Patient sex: M
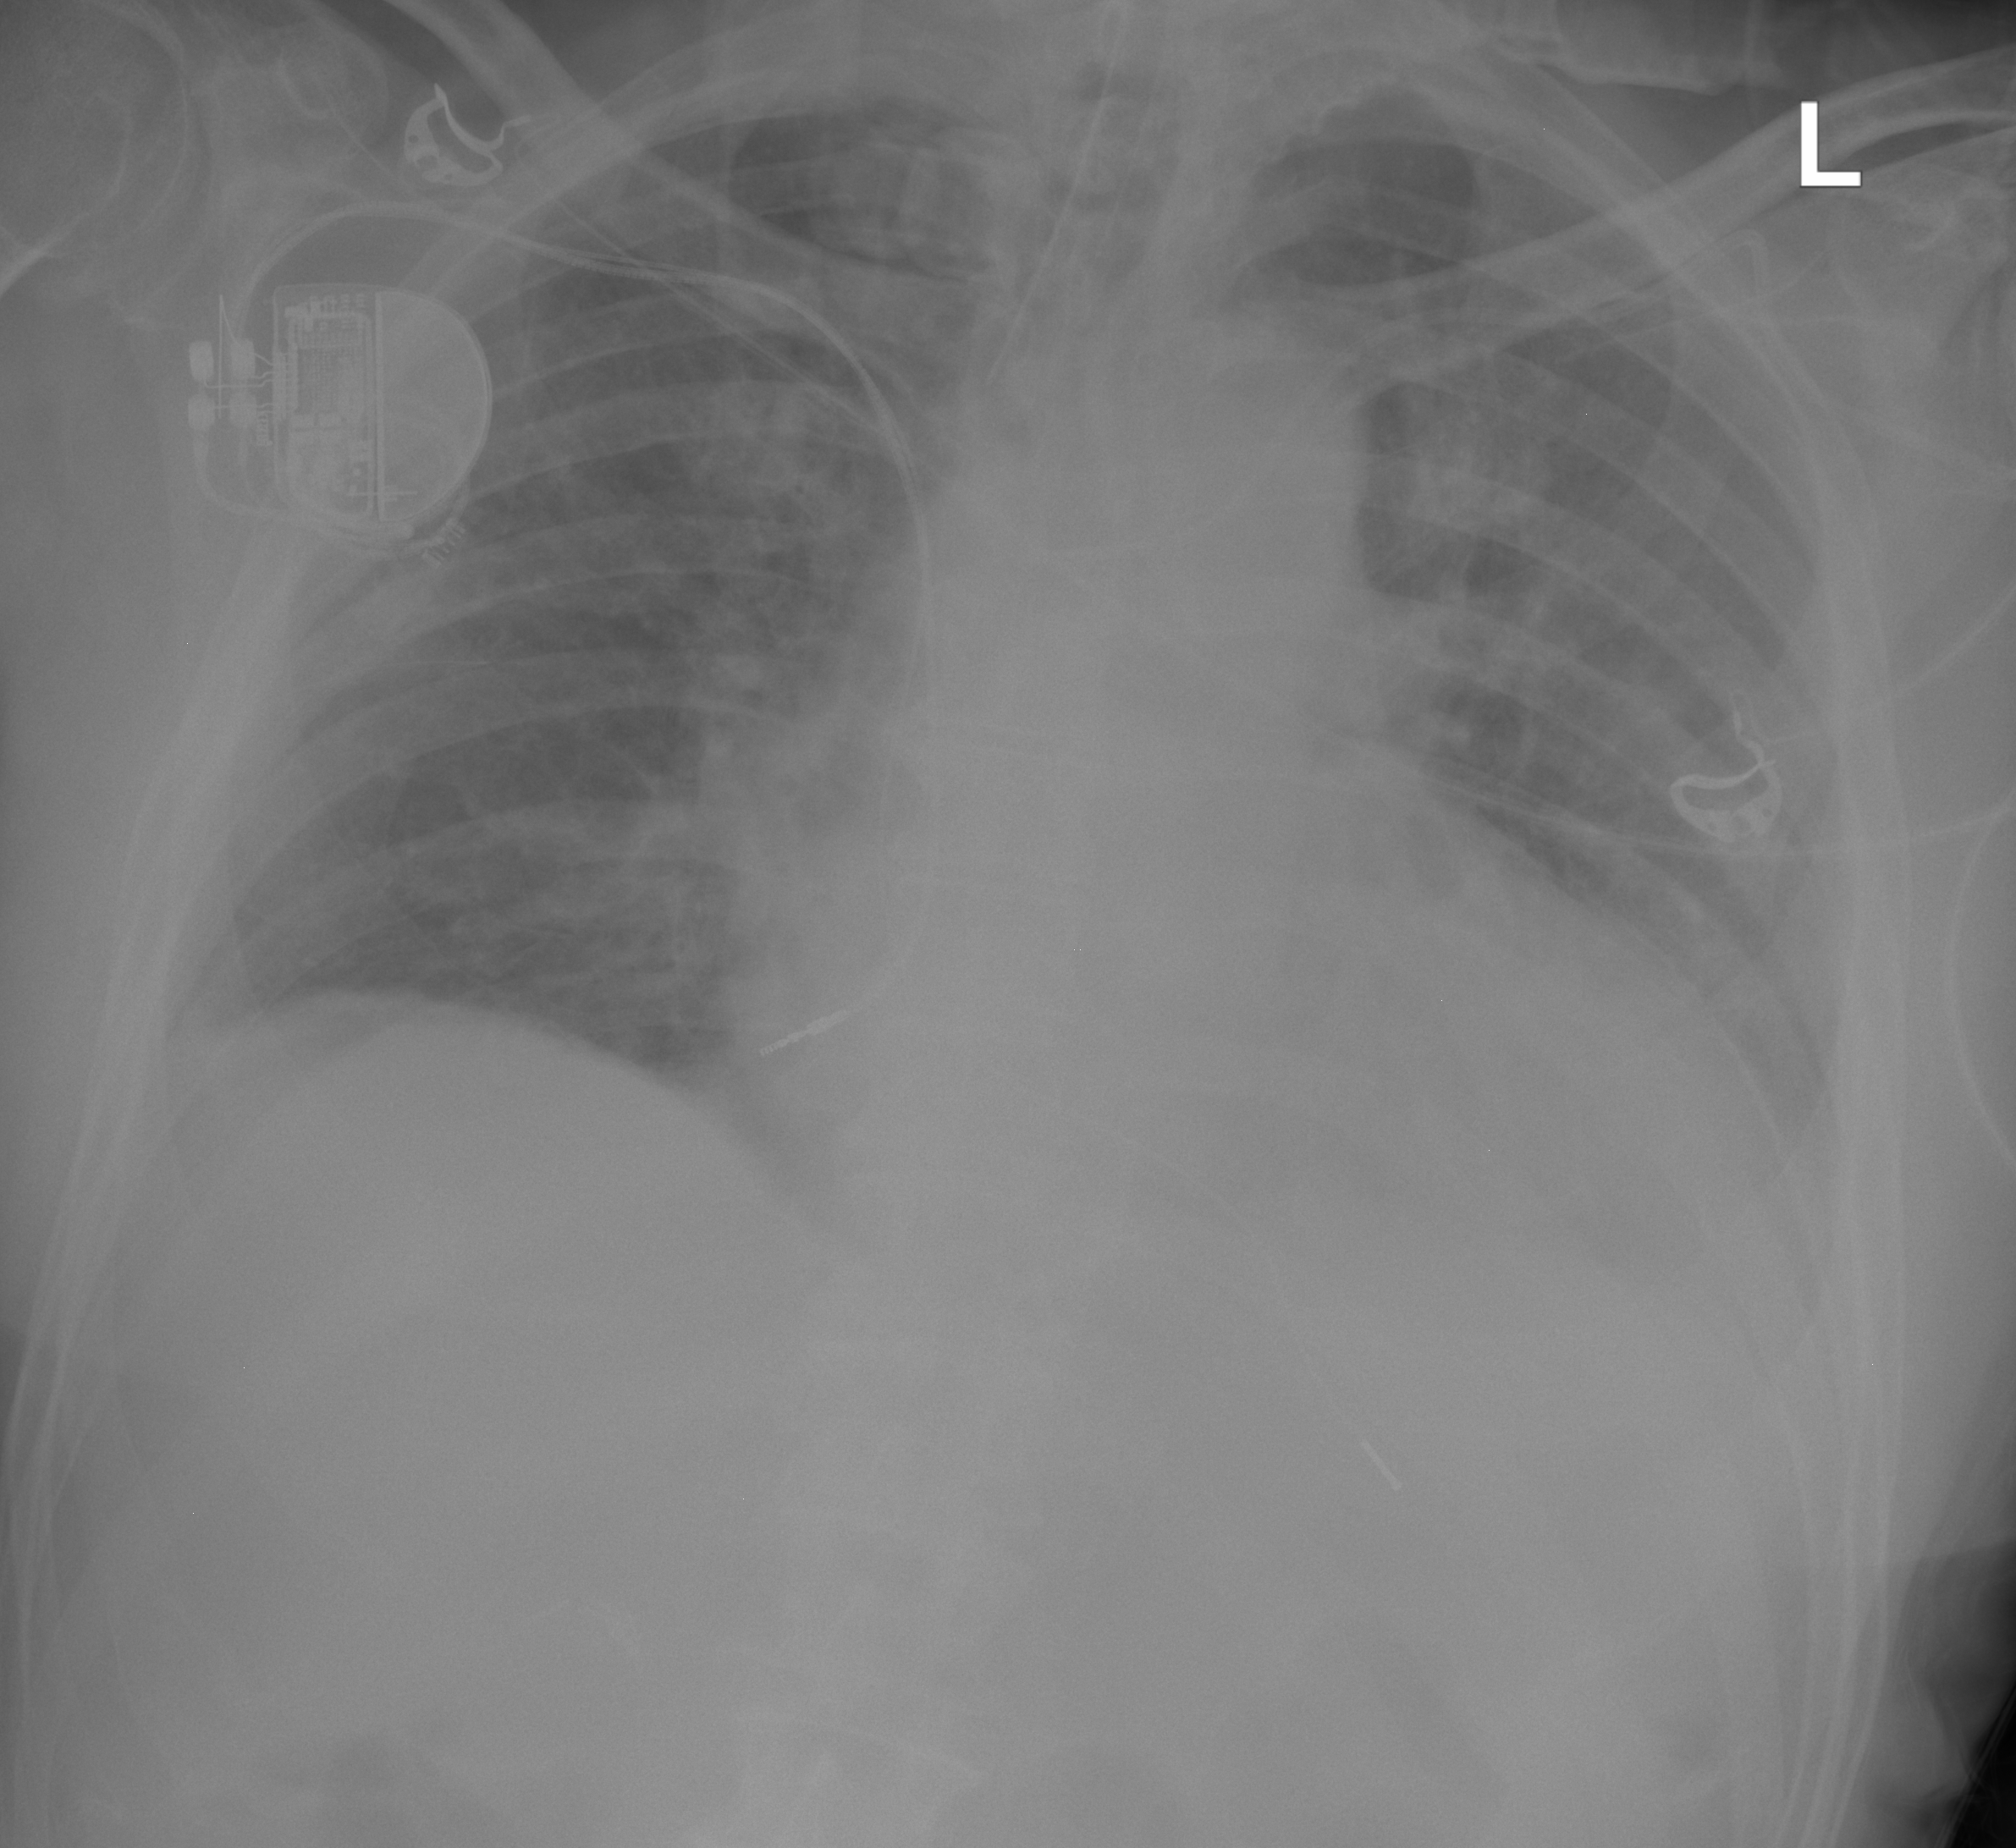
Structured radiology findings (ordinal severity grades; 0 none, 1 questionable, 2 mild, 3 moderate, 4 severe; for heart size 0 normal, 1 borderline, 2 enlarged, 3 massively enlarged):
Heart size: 3
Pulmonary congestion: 0
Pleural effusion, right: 2
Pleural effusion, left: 2
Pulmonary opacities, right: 0
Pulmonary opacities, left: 0
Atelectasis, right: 0
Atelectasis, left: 0